Question: If you look at: <URL> it shows you how to get pull requests for a given repository.
How do we get "my pull requests" from the GitHub API similar to the data displayed on the GitHub dashboard?

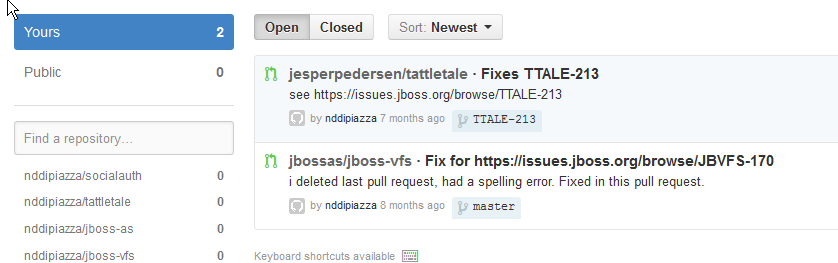
Answer: I asked Github directly. A rep told me to use the search endpoint. Search for issues owned by you that are open and of type 'pr'.
<URL>
If you're using a python client lib like <URL> you can do
'''
issues = gh.search_issues('', state='open', author='davidxia', type='pr')
'''